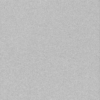
Label: dusty